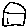
Label: house